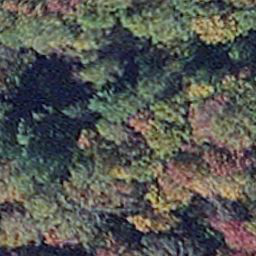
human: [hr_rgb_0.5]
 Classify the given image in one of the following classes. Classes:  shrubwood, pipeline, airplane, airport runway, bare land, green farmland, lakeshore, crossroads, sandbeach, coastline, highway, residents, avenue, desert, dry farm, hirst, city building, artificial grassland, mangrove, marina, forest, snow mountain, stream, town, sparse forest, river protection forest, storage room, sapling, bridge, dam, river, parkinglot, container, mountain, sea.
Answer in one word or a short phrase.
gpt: mangrove